You are looking at the wavelet scalogram of a bearing's acceleration signal. Determine the bearing's health state. Answer with exactly one of: normal, inner_race, outer_race, ball.
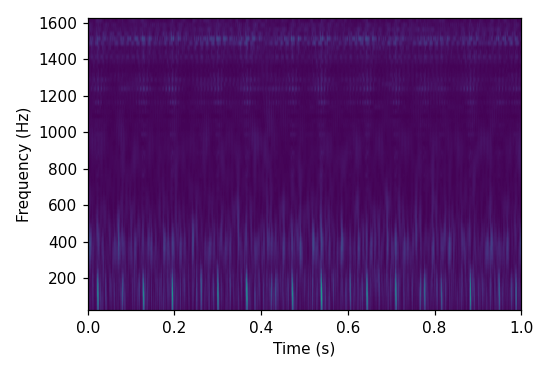
Answer: outer_race